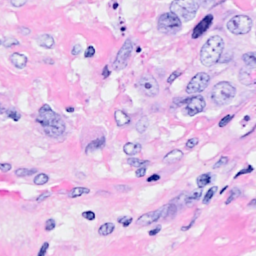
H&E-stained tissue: Breast